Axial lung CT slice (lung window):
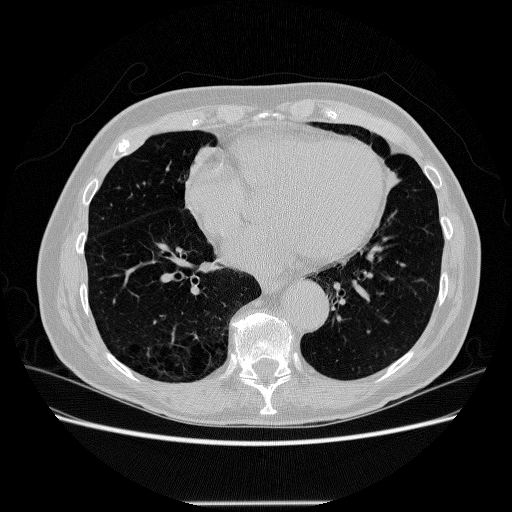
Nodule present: no